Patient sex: F
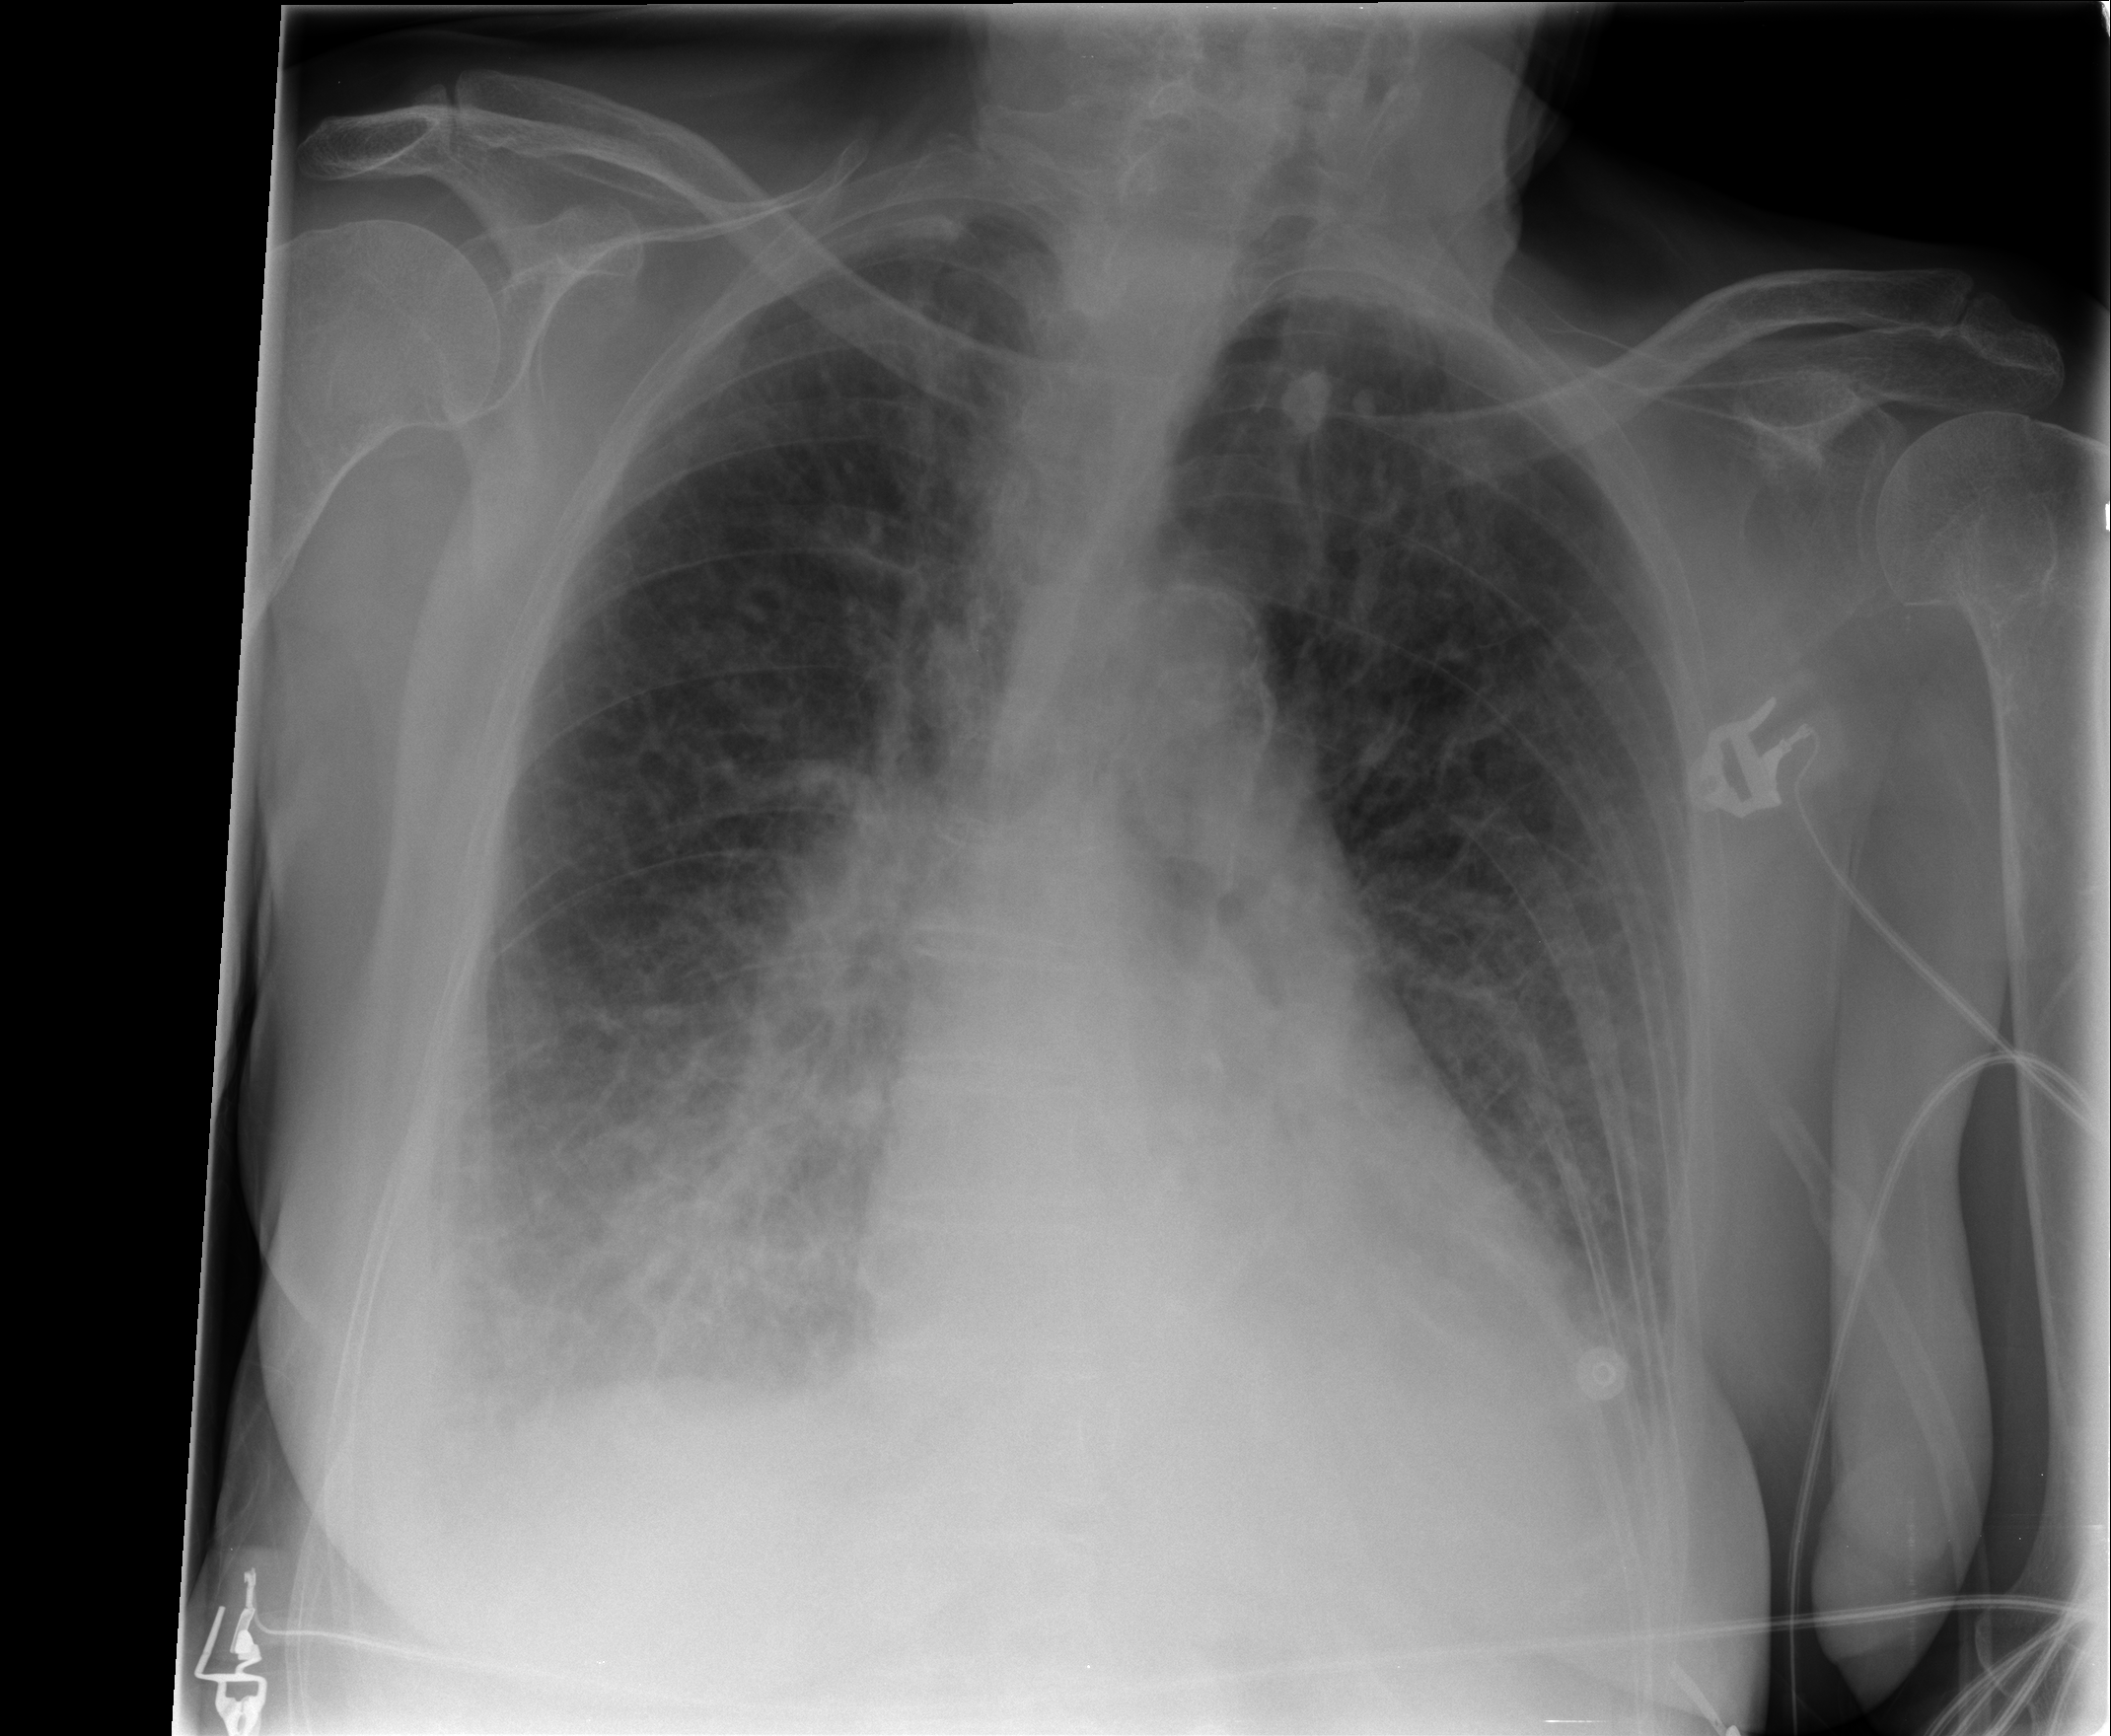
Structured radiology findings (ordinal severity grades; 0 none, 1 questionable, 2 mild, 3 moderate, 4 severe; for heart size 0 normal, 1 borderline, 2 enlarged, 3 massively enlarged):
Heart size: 1
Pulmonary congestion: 2
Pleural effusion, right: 2
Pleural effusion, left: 0
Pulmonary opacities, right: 2
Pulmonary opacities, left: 2
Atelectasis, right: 0
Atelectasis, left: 0